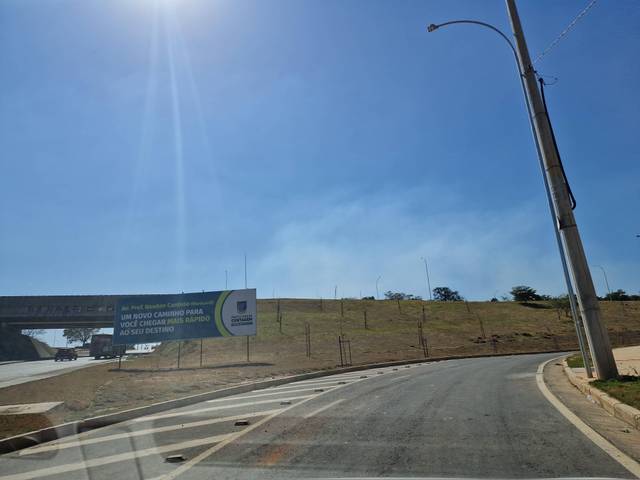
Region: Brazil
Coordinates: -19.89, -44.098